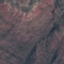
Land use / land cover class: HerbaceousVegetation